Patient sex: M
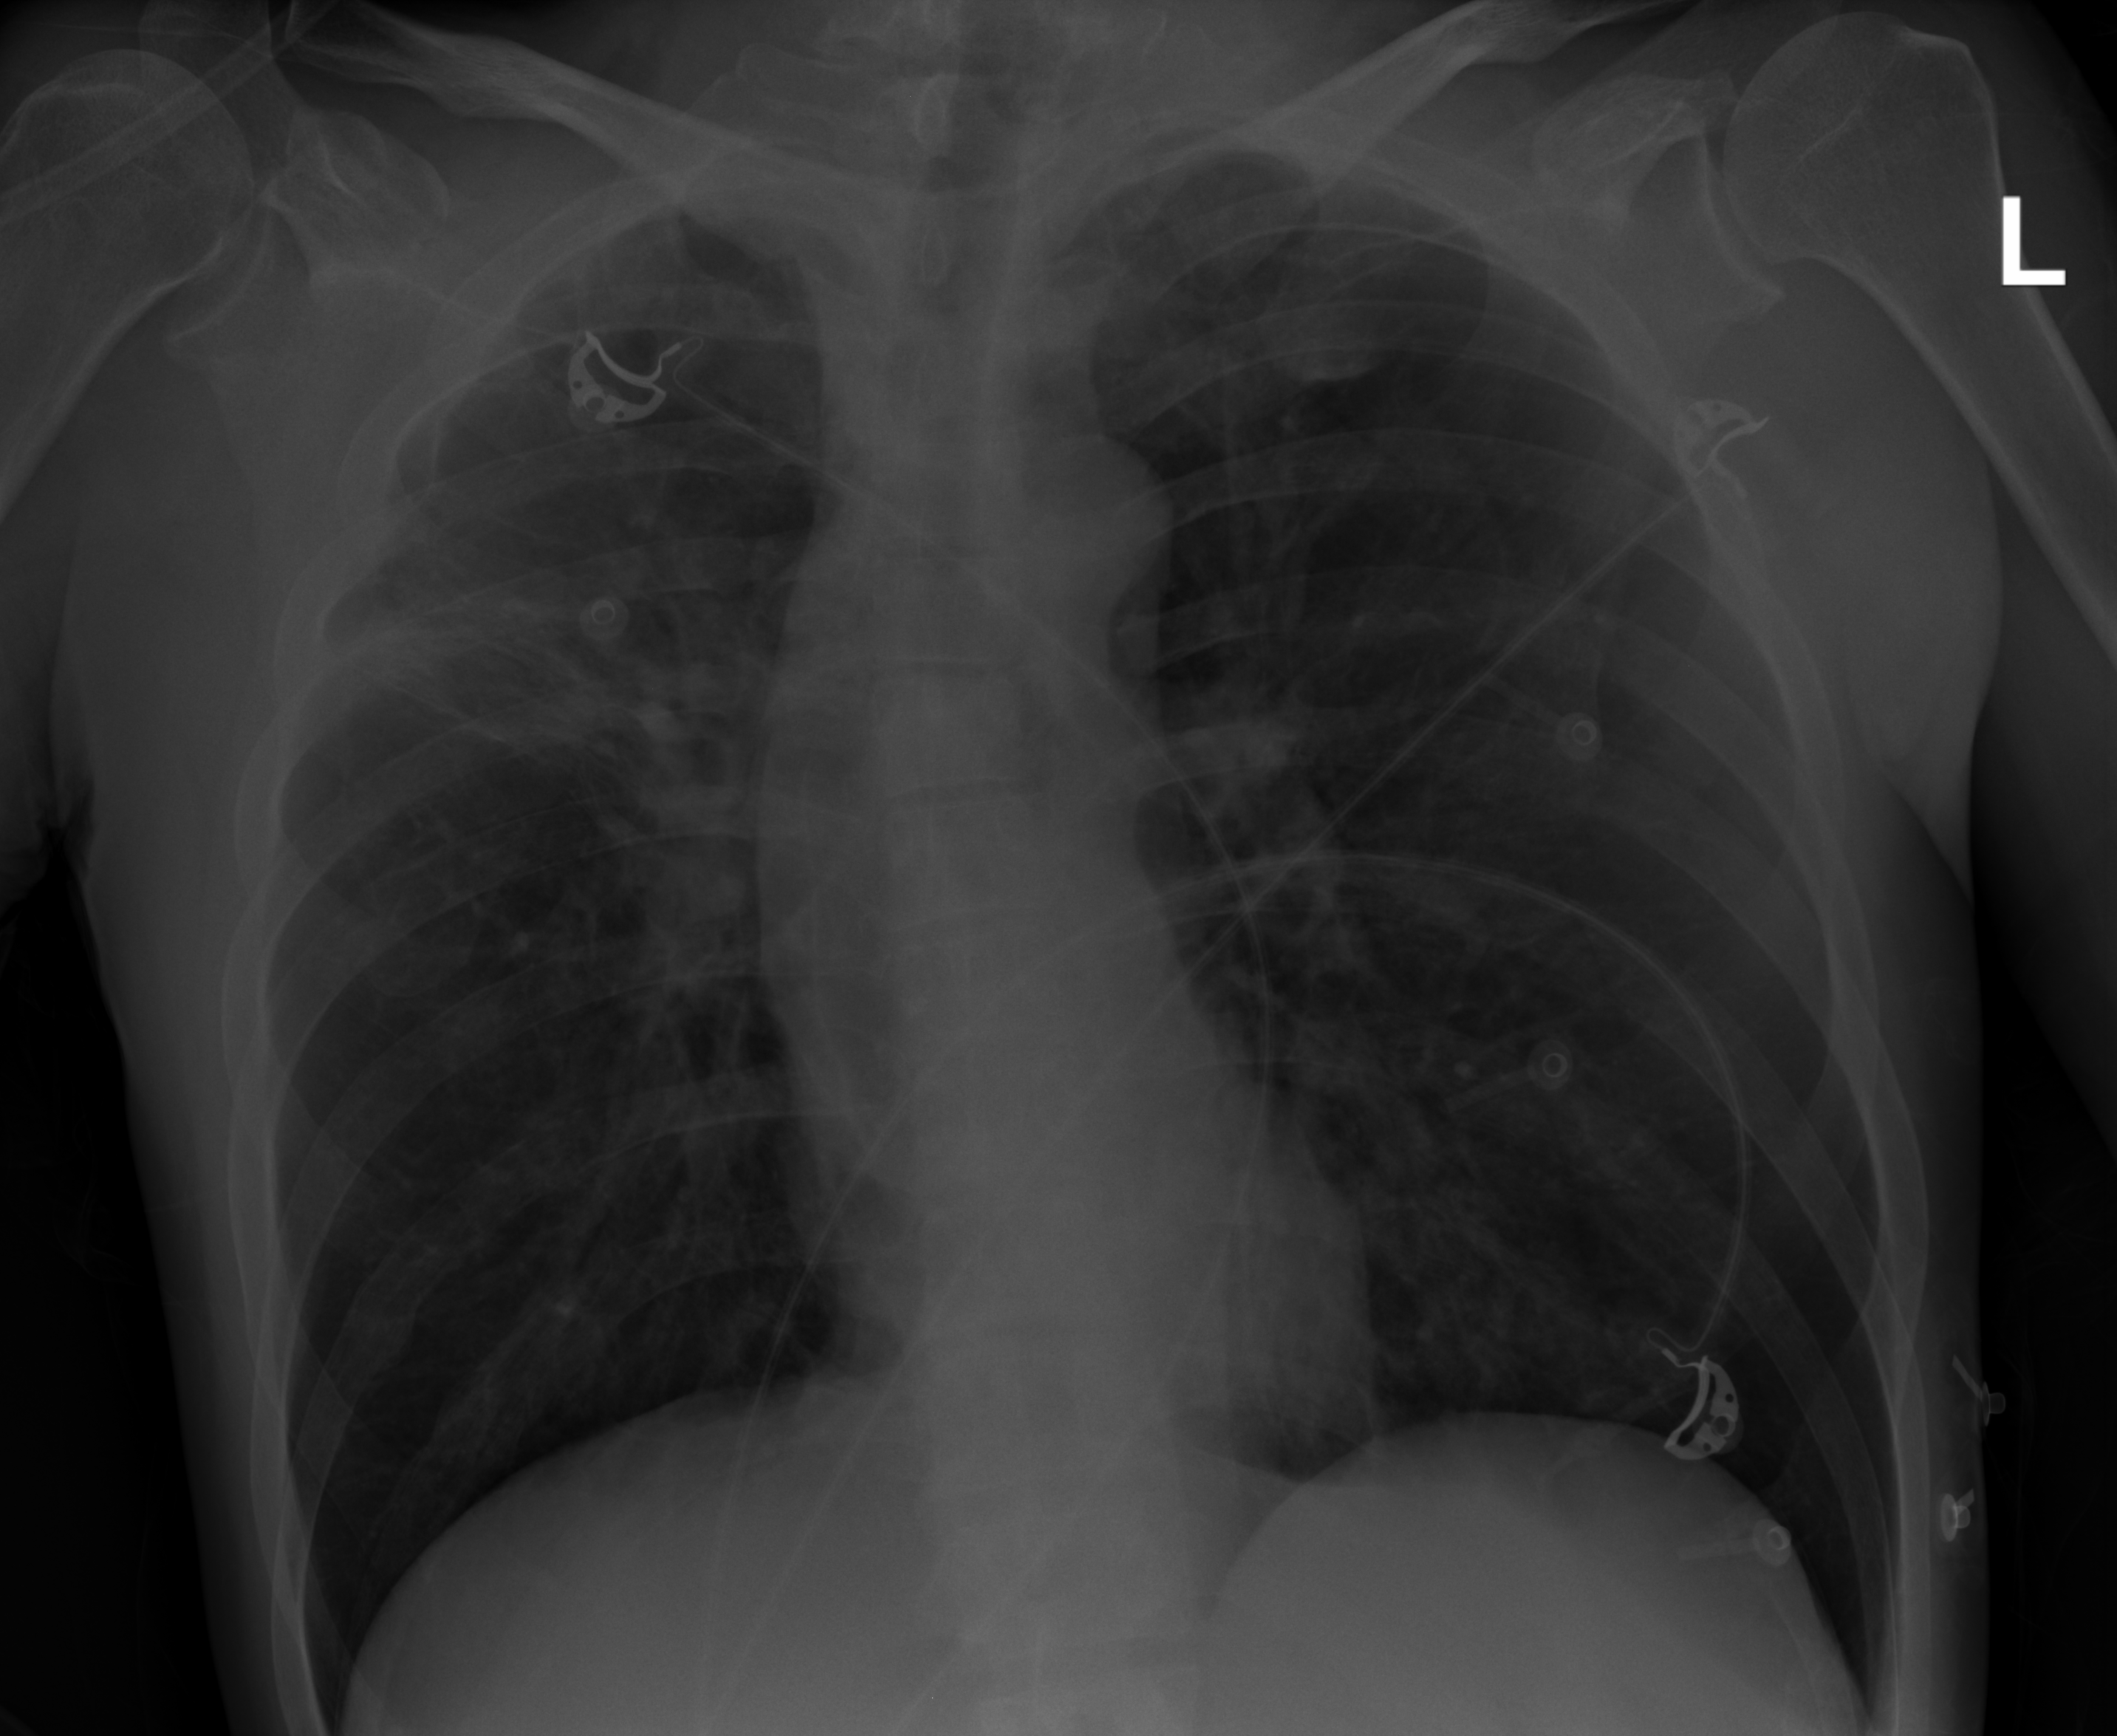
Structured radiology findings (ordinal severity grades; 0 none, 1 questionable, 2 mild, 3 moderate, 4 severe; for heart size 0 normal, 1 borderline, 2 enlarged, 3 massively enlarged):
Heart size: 0
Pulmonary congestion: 0
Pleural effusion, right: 0
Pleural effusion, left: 0
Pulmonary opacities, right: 2
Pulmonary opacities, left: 0
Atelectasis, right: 2
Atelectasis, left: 0